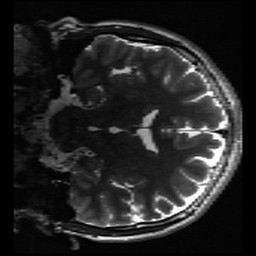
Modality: inplaneT2
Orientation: coronal